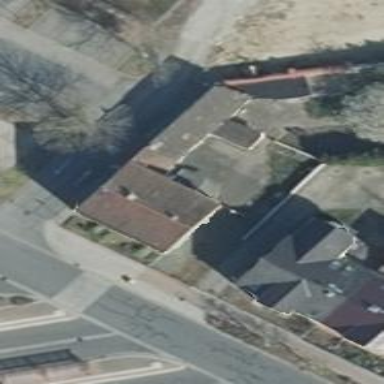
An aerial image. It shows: Gabled roof adorns the apartments building.